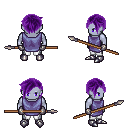
a pixel art fantasy rpg character, male body template, dark elf, purple skin, chain tabard jacket, white pants, purple pixie cut hairstyle, metal gloves, metal boots, spear, four views (front, back, left, right), 2x2 character sprite sheet, small pixel art, hard edges, no anti-aliasing